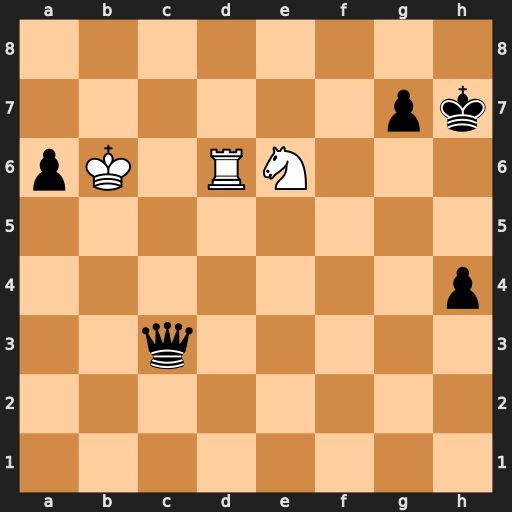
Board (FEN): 8/6pk/pK1RN3/8/7p/2q5/8/8
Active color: w
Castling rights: -
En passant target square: -
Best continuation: Ng5+ Kh8 Rd8#